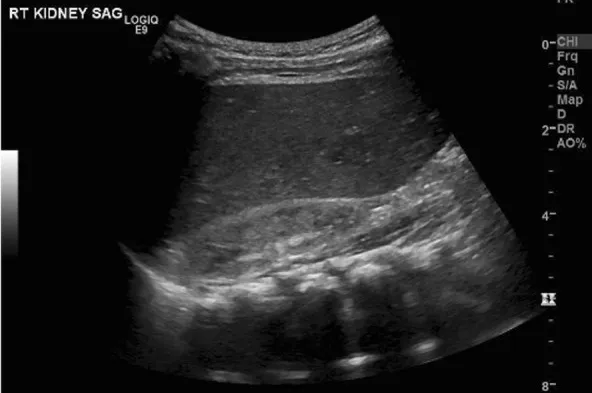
Renal Ultrasound of Left Kidney - 3.9 x 2.3 x 2.7 cm.
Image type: radiology (ultrasound)